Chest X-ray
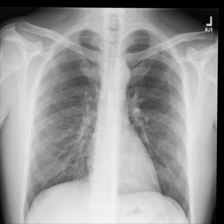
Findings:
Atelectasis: negative
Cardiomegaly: negative
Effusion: negative
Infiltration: negative
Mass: negative
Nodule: negative
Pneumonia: negative
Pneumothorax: negative
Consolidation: negative
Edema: negative
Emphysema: negative
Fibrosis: negative
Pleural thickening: negative
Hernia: negative